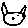
Label: cat